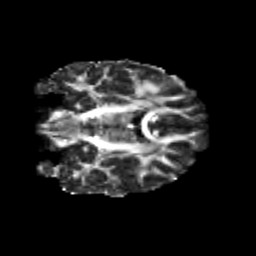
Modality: FA
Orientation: coronal
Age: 23
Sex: male
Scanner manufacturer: siemens
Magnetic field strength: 3 T
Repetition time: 3.5 s
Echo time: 0.113 s